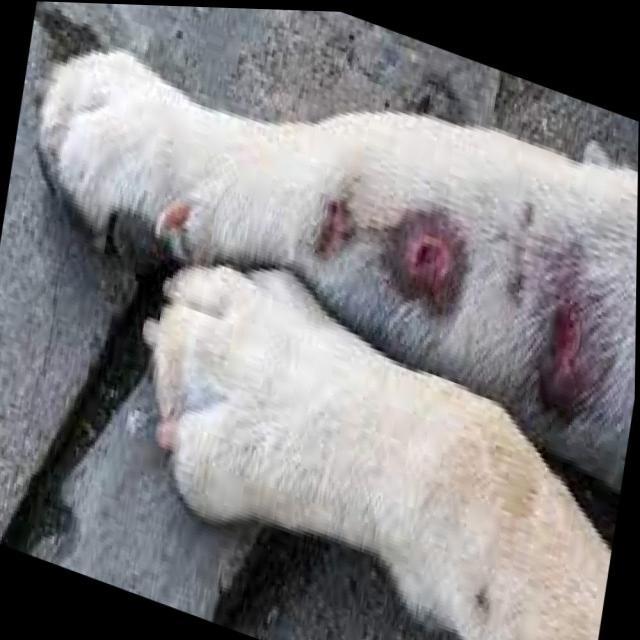
Canine dermatitis — inflammation of the skin presenting with erythema, pruritus, papules, and excoriation. May be allergic, contact, or atopic in origin.